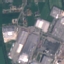
Label: Industrial